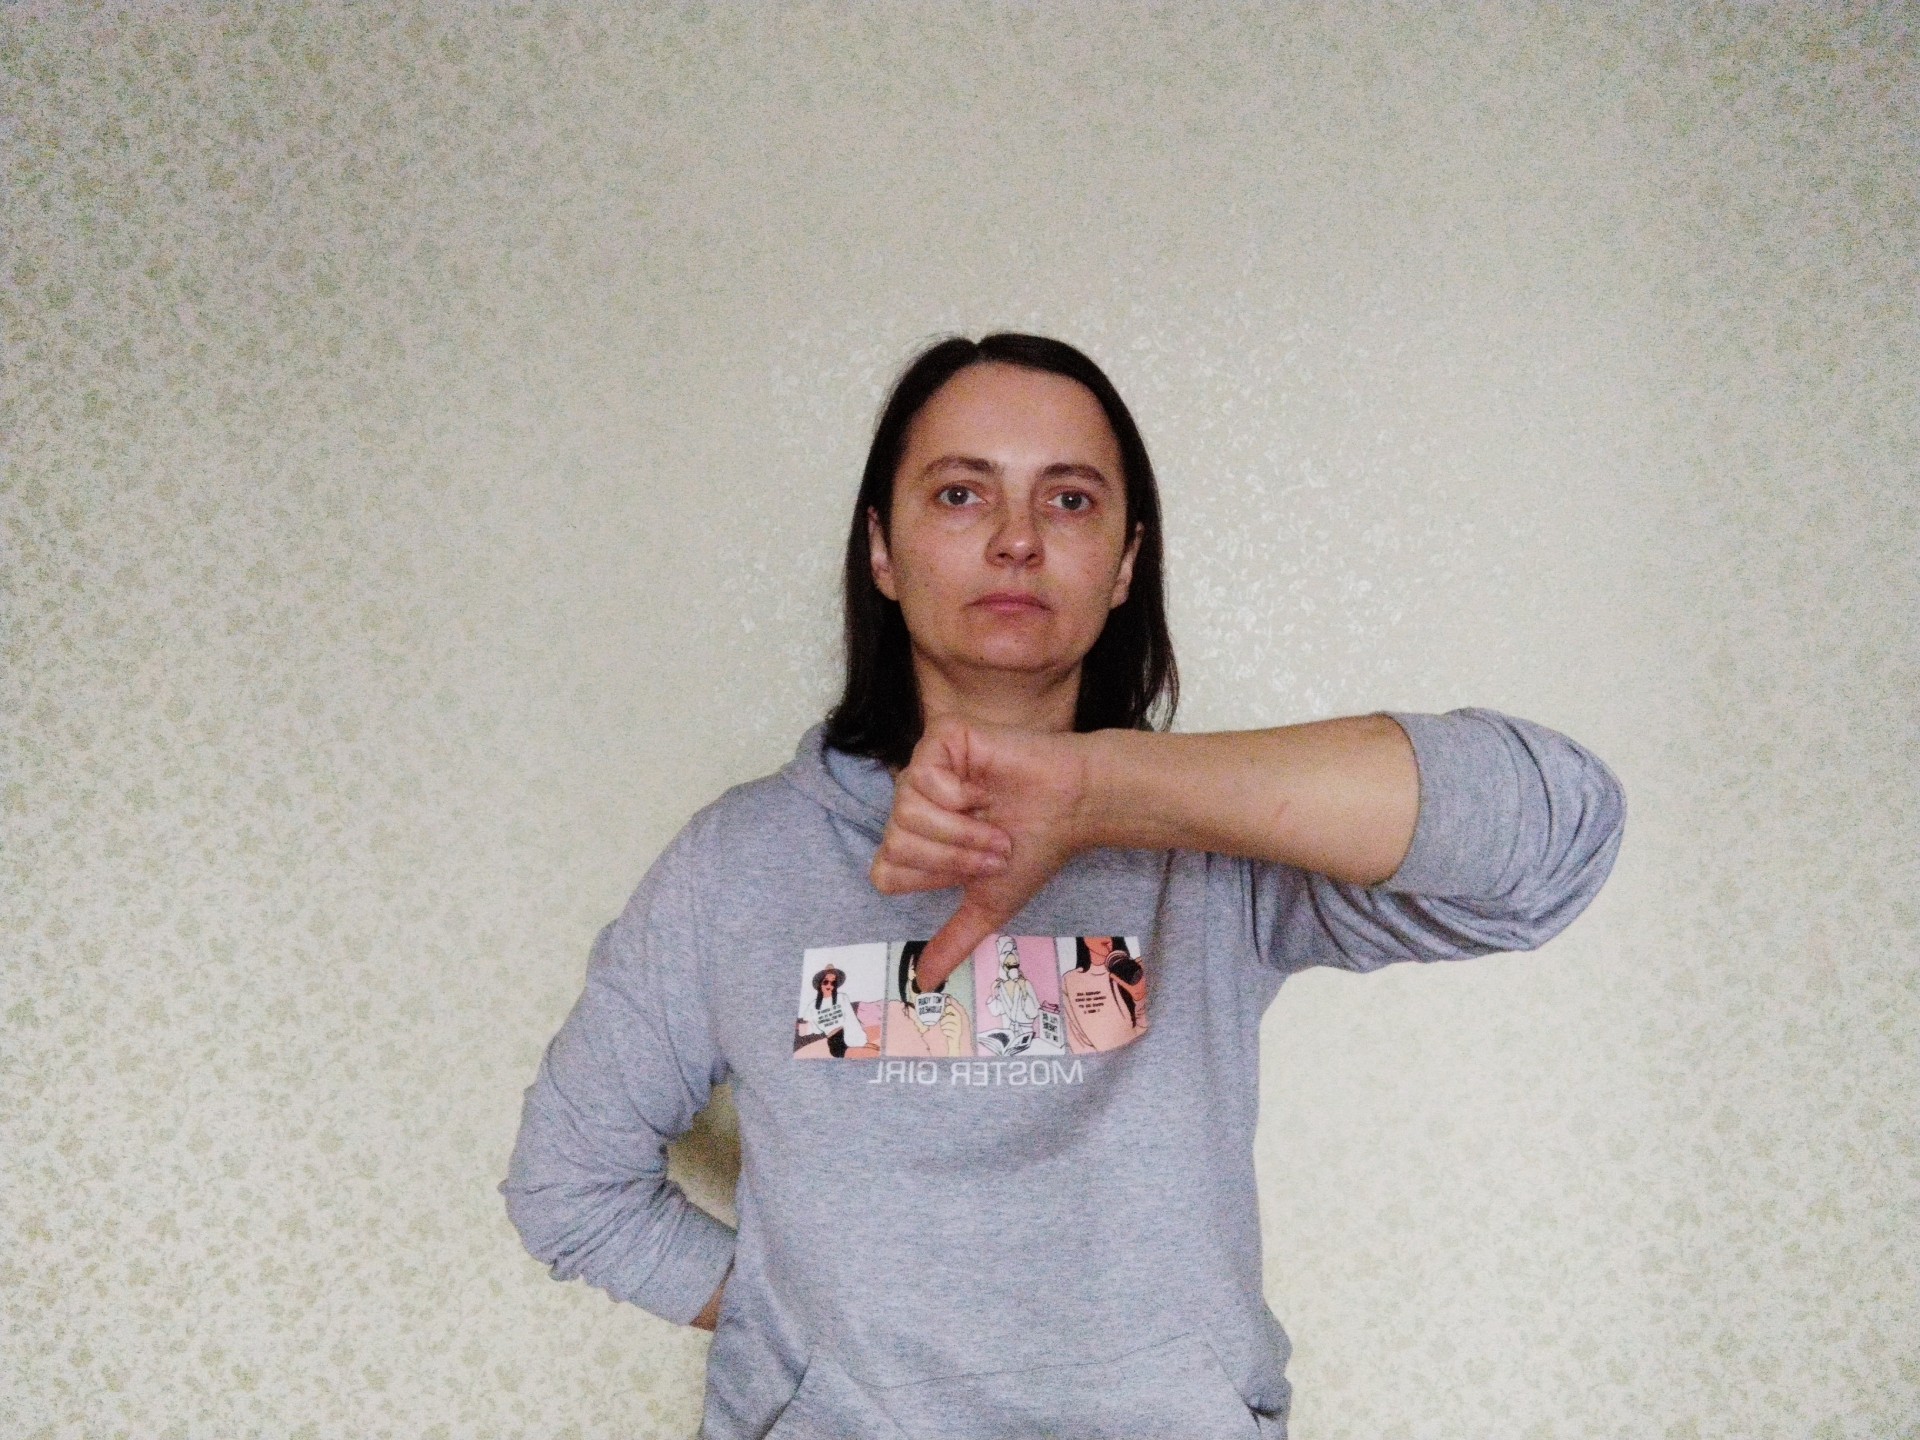
Label: clear